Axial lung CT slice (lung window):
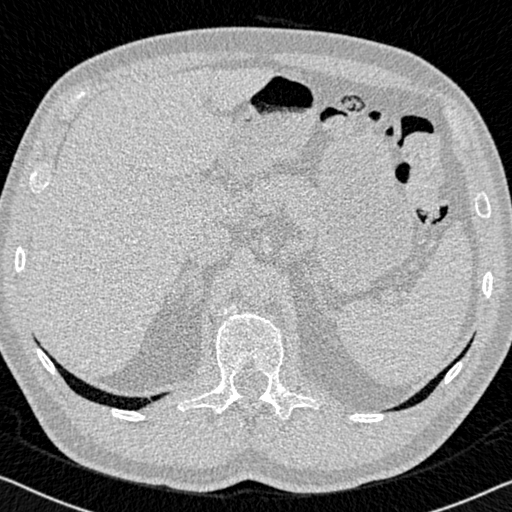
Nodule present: no